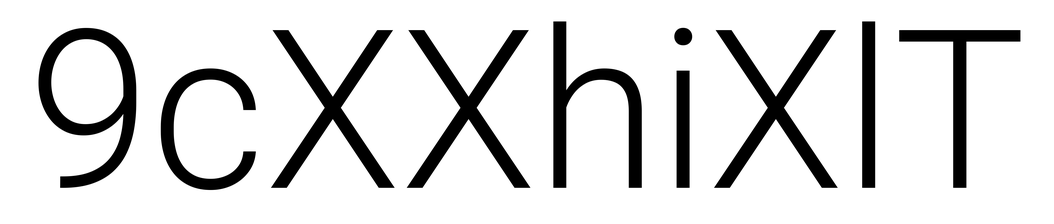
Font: Roboto_Light